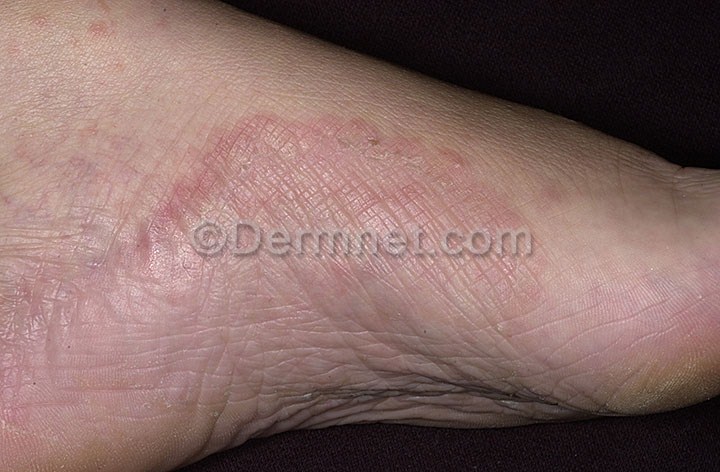
Disease: Tinea Ringworm Candidiasis and other Fungal Infections